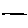
Label: line